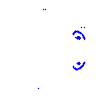
Particle: proton